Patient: sex M, age 57
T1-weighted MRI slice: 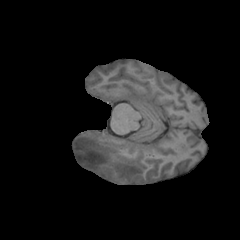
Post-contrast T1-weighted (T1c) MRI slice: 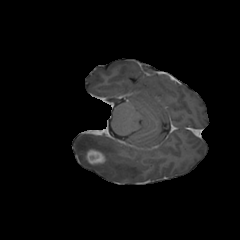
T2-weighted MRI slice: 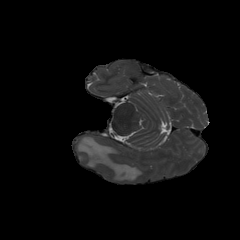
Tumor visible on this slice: yes
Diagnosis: Glioblastoma, IDH-wildtype
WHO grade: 4